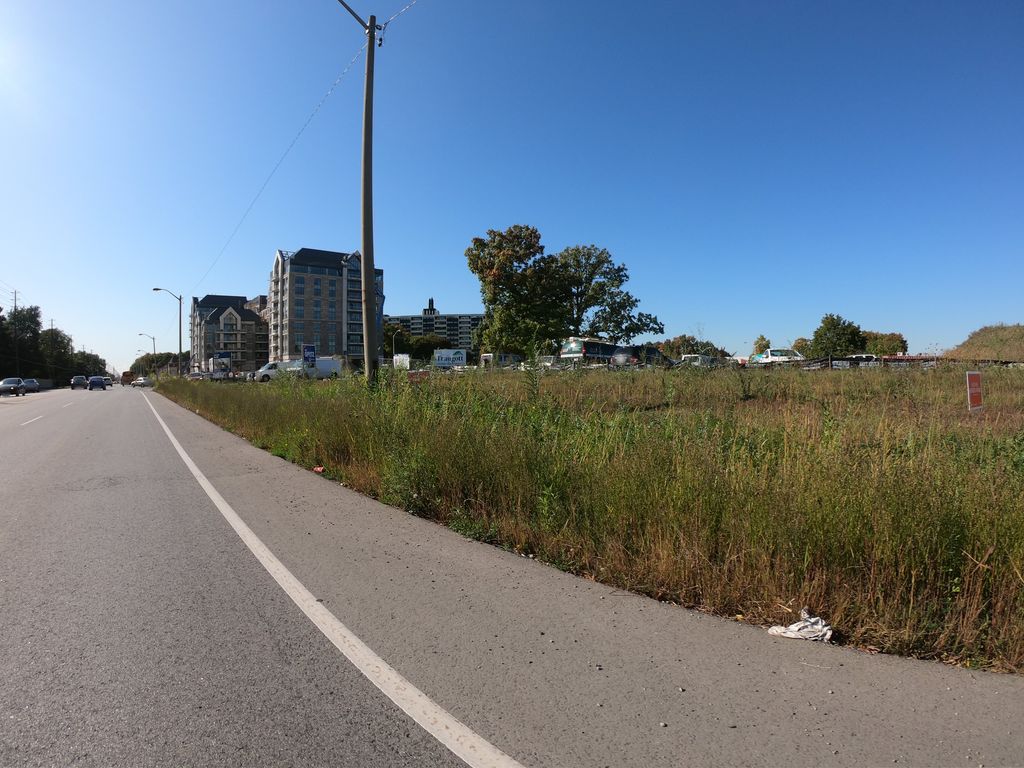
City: toronto